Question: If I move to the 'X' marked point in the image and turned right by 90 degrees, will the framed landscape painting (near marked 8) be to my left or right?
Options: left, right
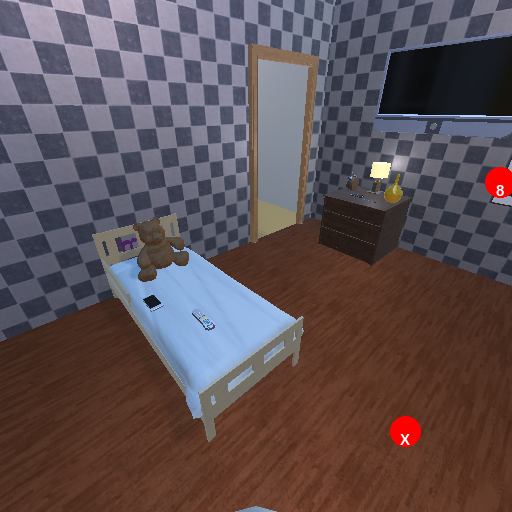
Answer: left